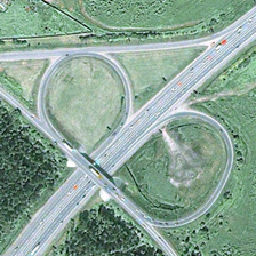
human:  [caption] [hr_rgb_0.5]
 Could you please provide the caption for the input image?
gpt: Large areas of forests and grasslands around the highway.

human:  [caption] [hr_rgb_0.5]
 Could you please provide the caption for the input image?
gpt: The vast woods and meadows around the road.

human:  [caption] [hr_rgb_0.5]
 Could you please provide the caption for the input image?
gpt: Large forests and meadows around roads.

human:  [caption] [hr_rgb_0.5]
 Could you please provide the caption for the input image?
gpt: Large areas of forest and grass around the highway.

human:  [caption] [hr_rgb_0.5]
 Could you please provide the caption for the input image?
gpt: Large areas of forests and grasslands around the road.